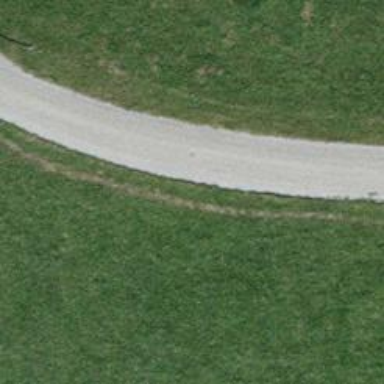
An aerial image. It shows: Compacted track road with grade3 tracktype.